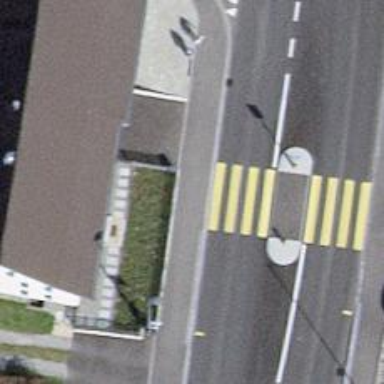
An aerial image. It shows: Sidewalk.